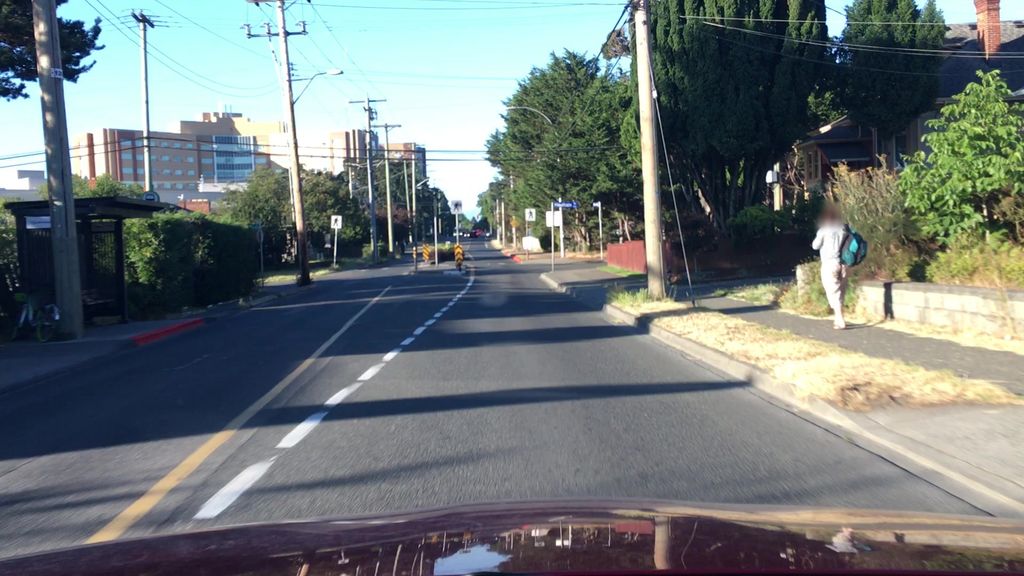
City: victoria